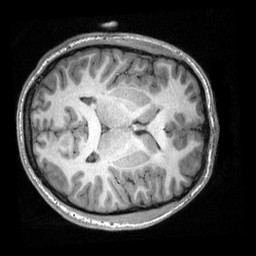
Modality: T1w
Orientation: axial